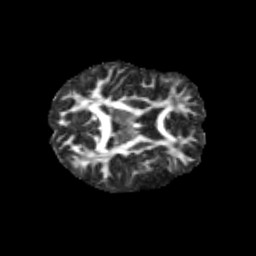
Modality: FA
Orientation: axial
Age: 12
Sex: male
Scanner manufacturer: siemens
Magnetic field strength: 3 T
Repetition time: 3.8 s
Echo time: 0.07 s